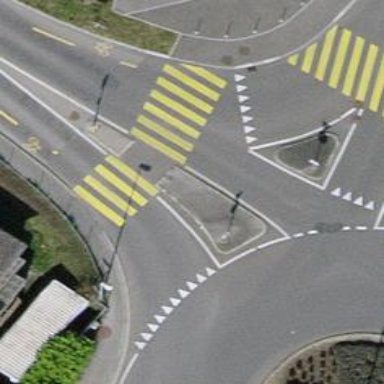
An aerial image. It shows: Uncontrolled crossing with pedestrian island.